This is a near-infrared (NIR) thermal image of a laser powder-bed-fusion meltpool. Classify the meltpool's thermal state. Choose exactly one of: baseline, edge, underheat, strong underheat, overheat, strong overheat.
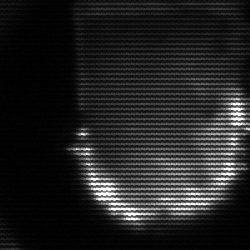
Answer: baseline